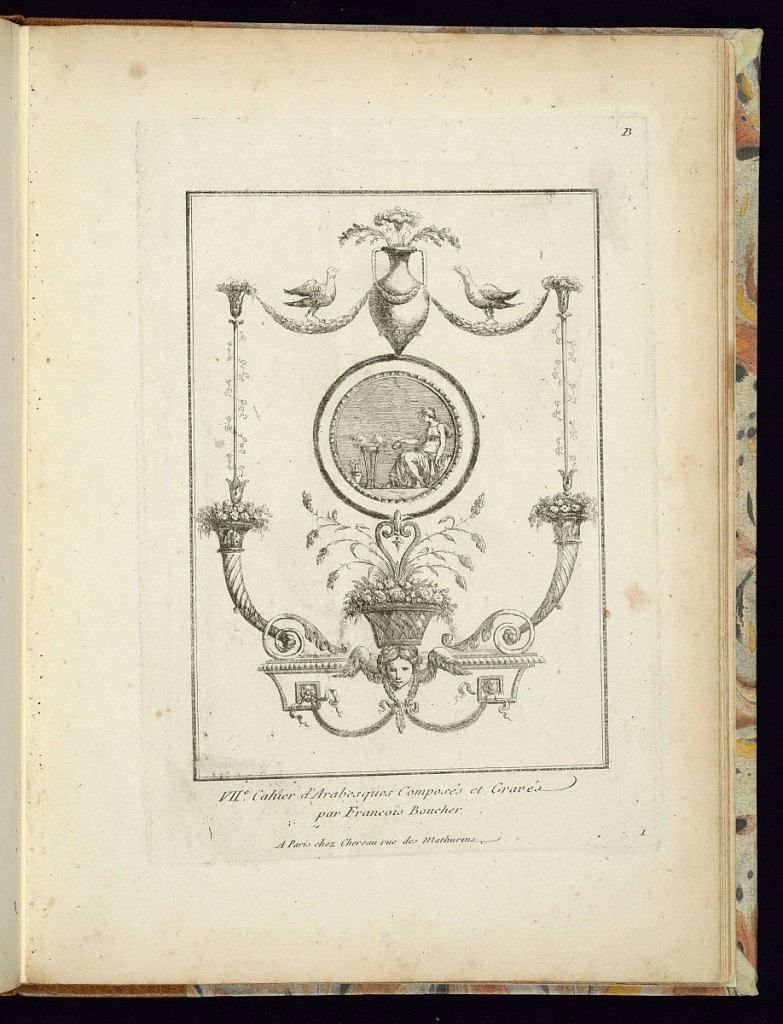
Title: Title Page and Arabesque Panel Design
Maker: Juste-François Boucher, French, 1736 – 1782
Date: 1775–88
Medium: Etching on paper
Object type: Print
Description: Title page and arabesque panel design featuring a central medallion with a seated female figure and an incense burner on a tripod, framed by a flowering vase, birds, festoons of leaves, fleurons, cornucopia, scrolling leaves (rinceaux), rosettes, a basket of flowers, and a winged mascaron (mask). The plate is numbered.